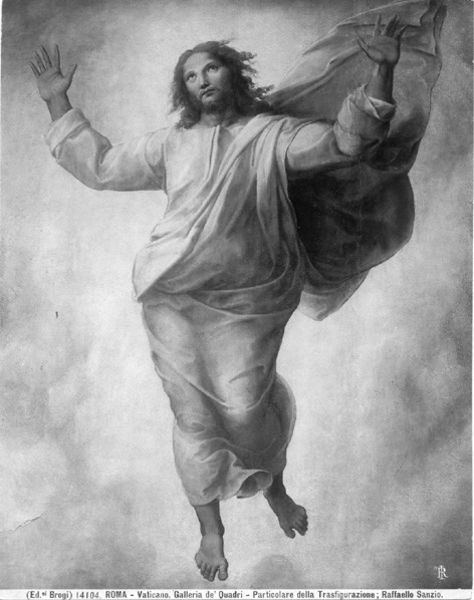
Titel: Roma - Vaticano, Galleria de'&#x92;Quadri. Particolare della Trasfigurazione, Raffaello Sanzio
Künstler: Giacomo Brogi
Standort: Hamburg
Institution: Museum für Kunst und Gewerbe Hamburg
Schlagwörter: malerei, silber, detail, foto, fotografie, photographie, kunst, photo, christus, jesus christus, markus, lukas, lichtbild, silbergelatine, kunstgeschichte, jesusbild, herrn, christusbild, transfiguration, jesusdarstellung, brom, bildwerke, angewandte und bildende kunst, hessische systematik, matthäus, silbergelatinepapier, bromsilbergelatinepapier, entwicklungspapier, gelatinepapier, schwarzweißpositivverfahren, silbersalzverfahren, schwarzweißfotografie, reproduktionsfotografie, kunstreproduktion, reproduktionsphotographie, verklärung